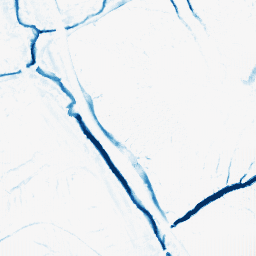
Category: morphological
Decomposition family: morphological
Decomposition parameters: operation: closing
size: 5
Upsampling method: fft_zeropad
Upsampling parameters: scale: 4
Upsampling scale: 4